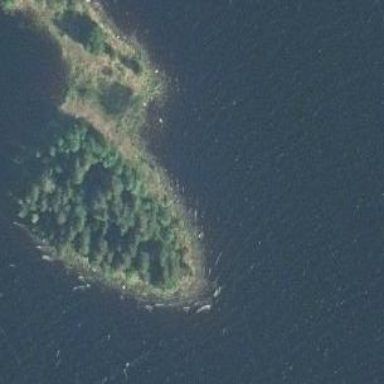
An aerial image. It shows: Islet.